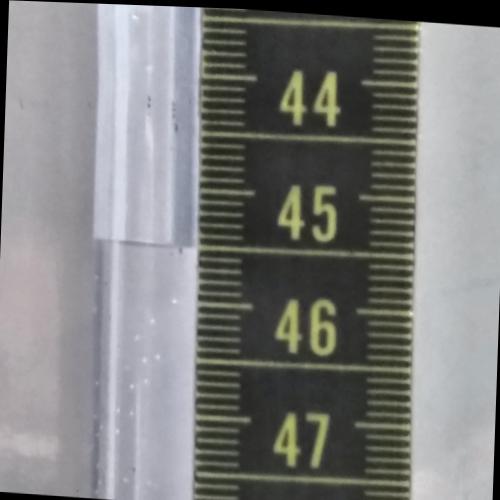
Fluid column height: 45.5 cm